Question: I am new to Dynamodb. I have created one DynamoDB table. By using <URL> and for validation I am using 'joi'. I am confused and facing couple of issues. First, when I checked my AWS' Dynamodb dashboard, I don't see content and tags items even though it's in my Schema, . But I am getting error like this: 'ValidationException: One or more parameter values were invalid: Missing the key email in the item'.
'''
var dynamo = require("dynamodb");
const Joi = require("joi");
dynamo.AWS.config.update({
accessKeyId: "AKIAIBJS4SX3SWW**",
secretAccessKey: "8O1dsZrIM43q8OF4kO/lMToW**",
region: "us-east-1"
});
var BlogPost = dynamo.define("BlogPost", {
hashKey: "email",
rangeKey: "title",
schema: {
email: Joi.string().email(),
title: Joi.string(),
content: Joi.binary(),
tags: dynamo.types.stringSet()
}
});
dynamo.createTables(function(err) {
if (err) {
console.log("Error creating tables: ", err);
} else {
console.log("Tables has been created");
}
});
module.exports = BlogPost;
'''
'''
const express = require("express");
const app = express();
const BlogPost = require("./db");
app.post("/post", async (req, res, next) => {
try {
const logs = new BlogPost(req.body);
const entry = await logs.save();
res.json(entry);
} catch (error) {
if (error.name === "ValidationError") {
res.status(422);
}
next(error);
}
});
const port = process.env.PORT || 5000;
app.listen(port, () => console.log(' App is listening at port ${port}!'));
'''
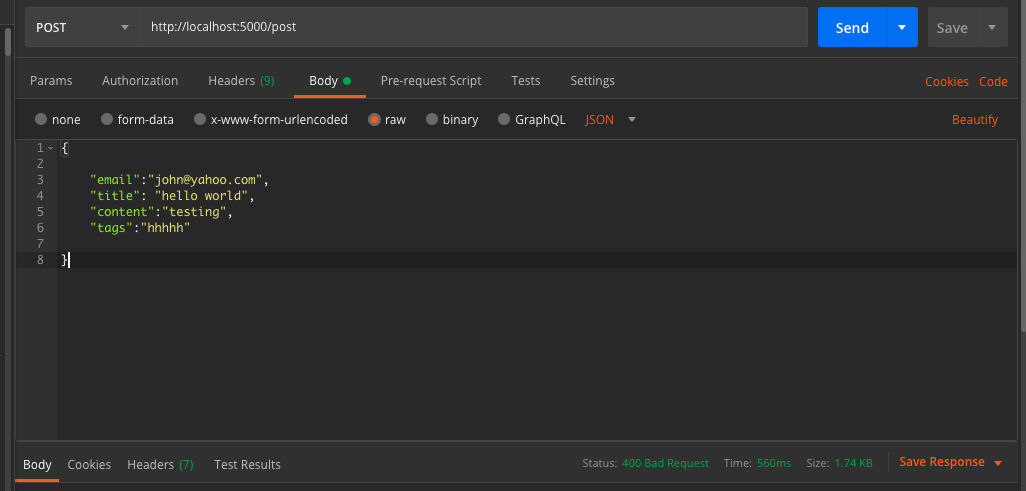
Answer: Your 'req.body' does not include 'email' property or the property is an empty string.
Apply 'body-parser' for your express server, something like:
'''
...
var bodyParser = require('body-parser');
const app = express();
// parse application/json
app.use(bodyParser.json())
...
'''